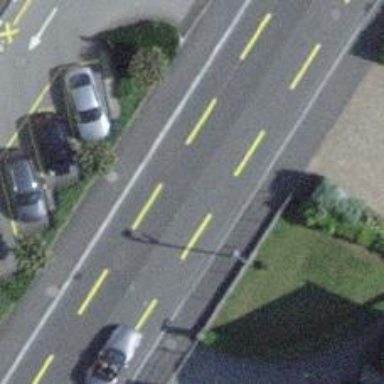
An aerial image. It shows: Public transport stop position.